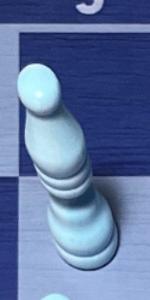
Label: Bishop_White